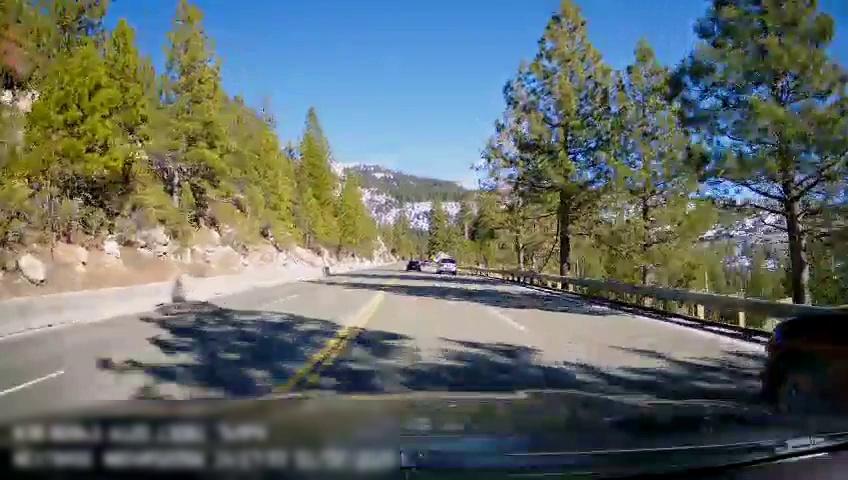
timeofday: Day
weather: Sunny
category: Drivable Space
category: Vehicles | Van
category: Vehicles | Car
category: Vehicles | SUV
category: Lanes | Opposite Lane
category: Lanes | Opposite Lane
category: Lanes | Opposite Lane
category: Lanes | Opposite Lane
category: Lanes | Current Lane
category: Lanes | Current Lane